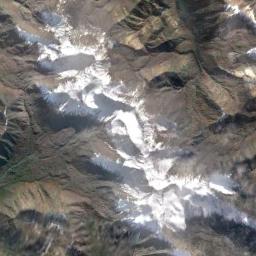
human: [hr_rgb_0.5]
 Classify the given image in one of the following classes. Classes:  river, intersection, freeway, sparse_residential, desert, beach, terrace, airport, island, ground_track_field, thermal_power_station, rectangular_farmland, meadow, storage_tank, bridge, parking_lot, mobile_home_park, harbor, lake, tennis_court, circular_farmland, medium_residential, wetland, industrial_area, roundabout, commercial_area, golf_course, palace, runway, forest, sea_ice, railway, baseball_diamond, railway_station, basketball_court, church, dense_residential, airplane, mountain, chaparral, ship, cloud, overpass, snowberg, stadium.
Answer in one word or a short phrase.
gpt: snowberg